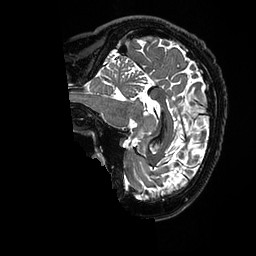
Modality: T2w
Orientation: sagittal
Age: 32
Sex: male
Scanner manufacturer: ge
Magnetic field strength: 3 T
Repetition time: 3.202 s
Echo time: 0.06683 s